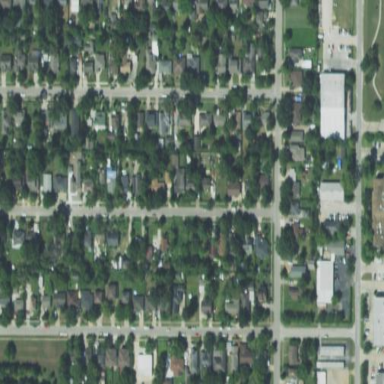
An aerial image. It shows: Residential area composed of single-family homes.